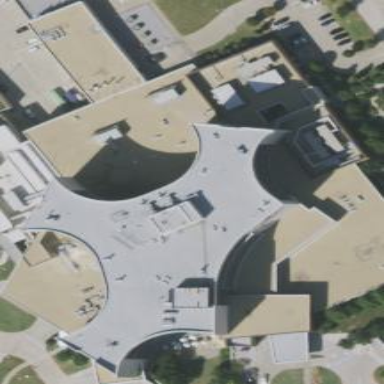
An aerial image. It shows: Hospital building.